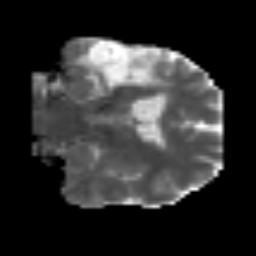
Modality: MD
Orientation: coronal
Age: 47
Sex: male
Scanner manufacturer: siemens
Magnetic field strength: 3 T
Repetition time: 3.2 s
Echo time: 0.081 s